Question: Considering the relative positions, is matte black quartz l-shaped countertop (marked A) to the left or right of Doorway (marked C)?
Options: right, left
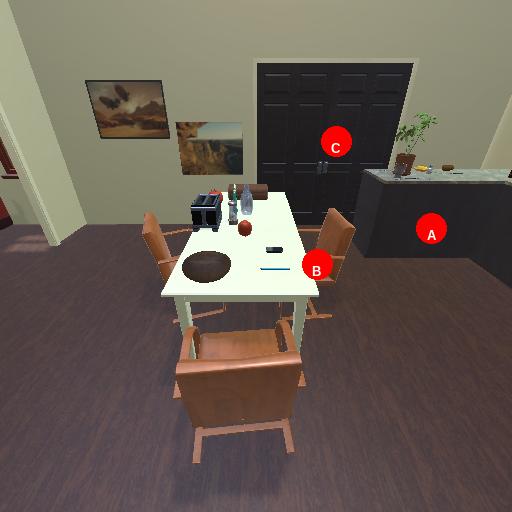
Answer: right